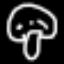
Label: mushroom